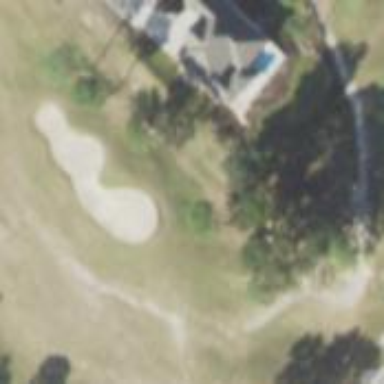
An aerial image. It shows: Lush grass fairway on golf course.